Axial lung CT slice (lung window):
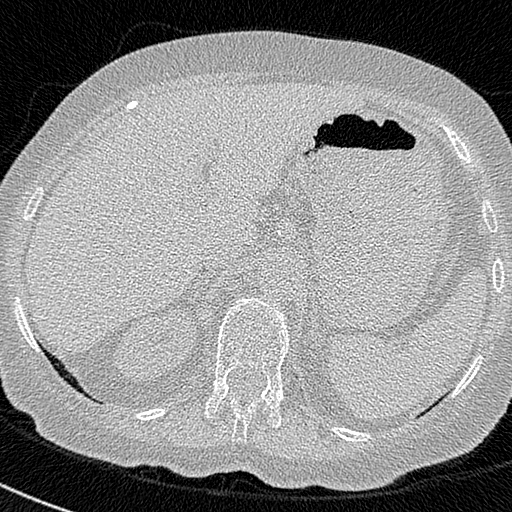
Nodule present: no